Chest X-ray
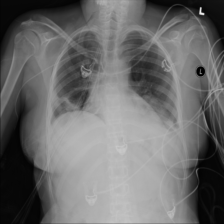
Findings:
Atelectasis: positive
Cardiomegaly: negative
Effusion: negative
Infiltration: negative
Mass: negative
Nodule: negative
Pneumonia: negative
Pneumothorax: negative
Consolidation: negative
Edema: negative
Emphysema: negative
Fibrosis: negative
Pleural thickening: negative
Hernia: negative